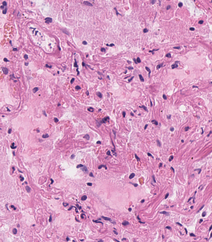
Tumor epithelial tissue: no
Tumor-associated stroma tissue: no
Normal tissue: yes